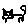
Label: cat